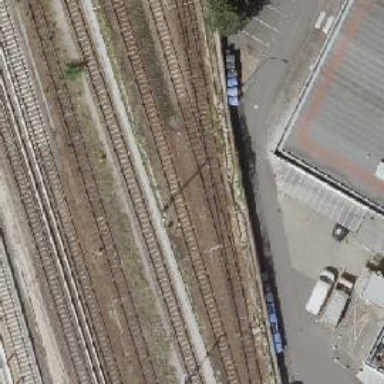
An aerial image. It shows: Railway switch.